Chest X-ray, PA view. Patient: 58 years old, sex M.
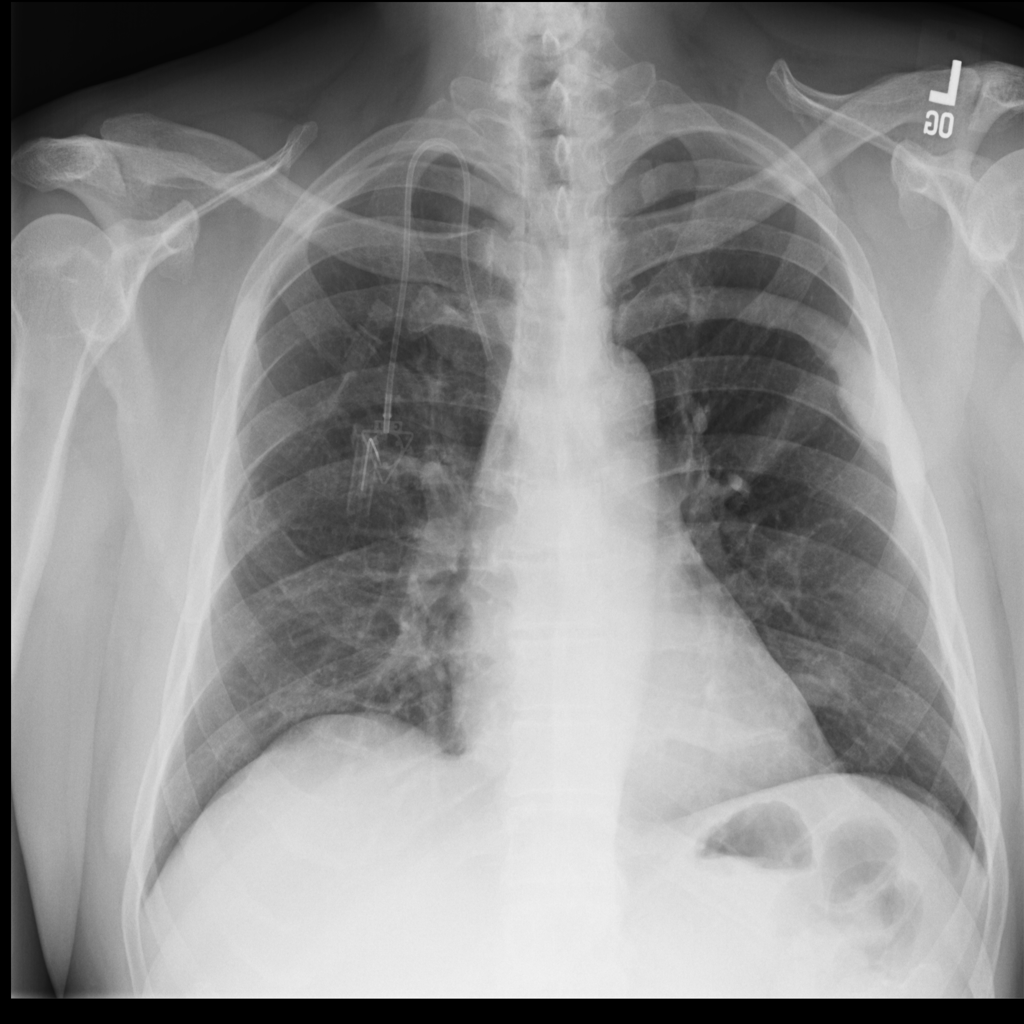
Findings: No Finding